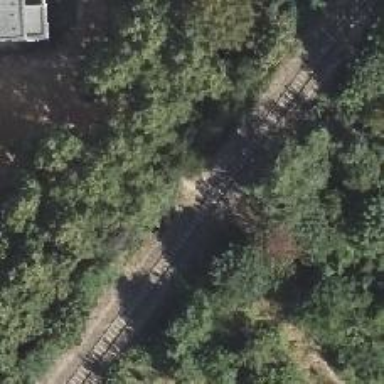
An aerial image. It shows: Railway crossing.